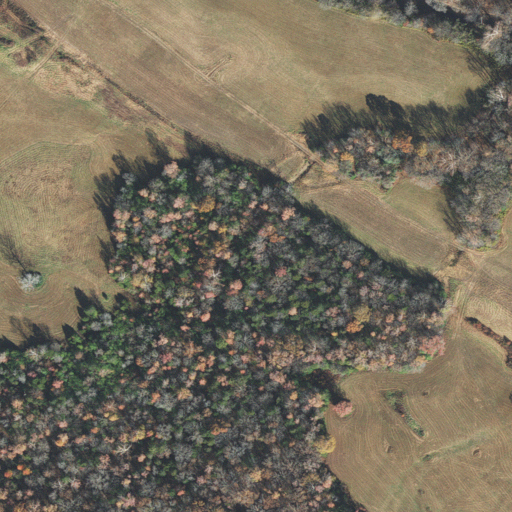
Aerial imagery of valley in Arkansas named Smith Hollow containing pasture, mixed forest, deciduous forest, and open development